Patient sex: M
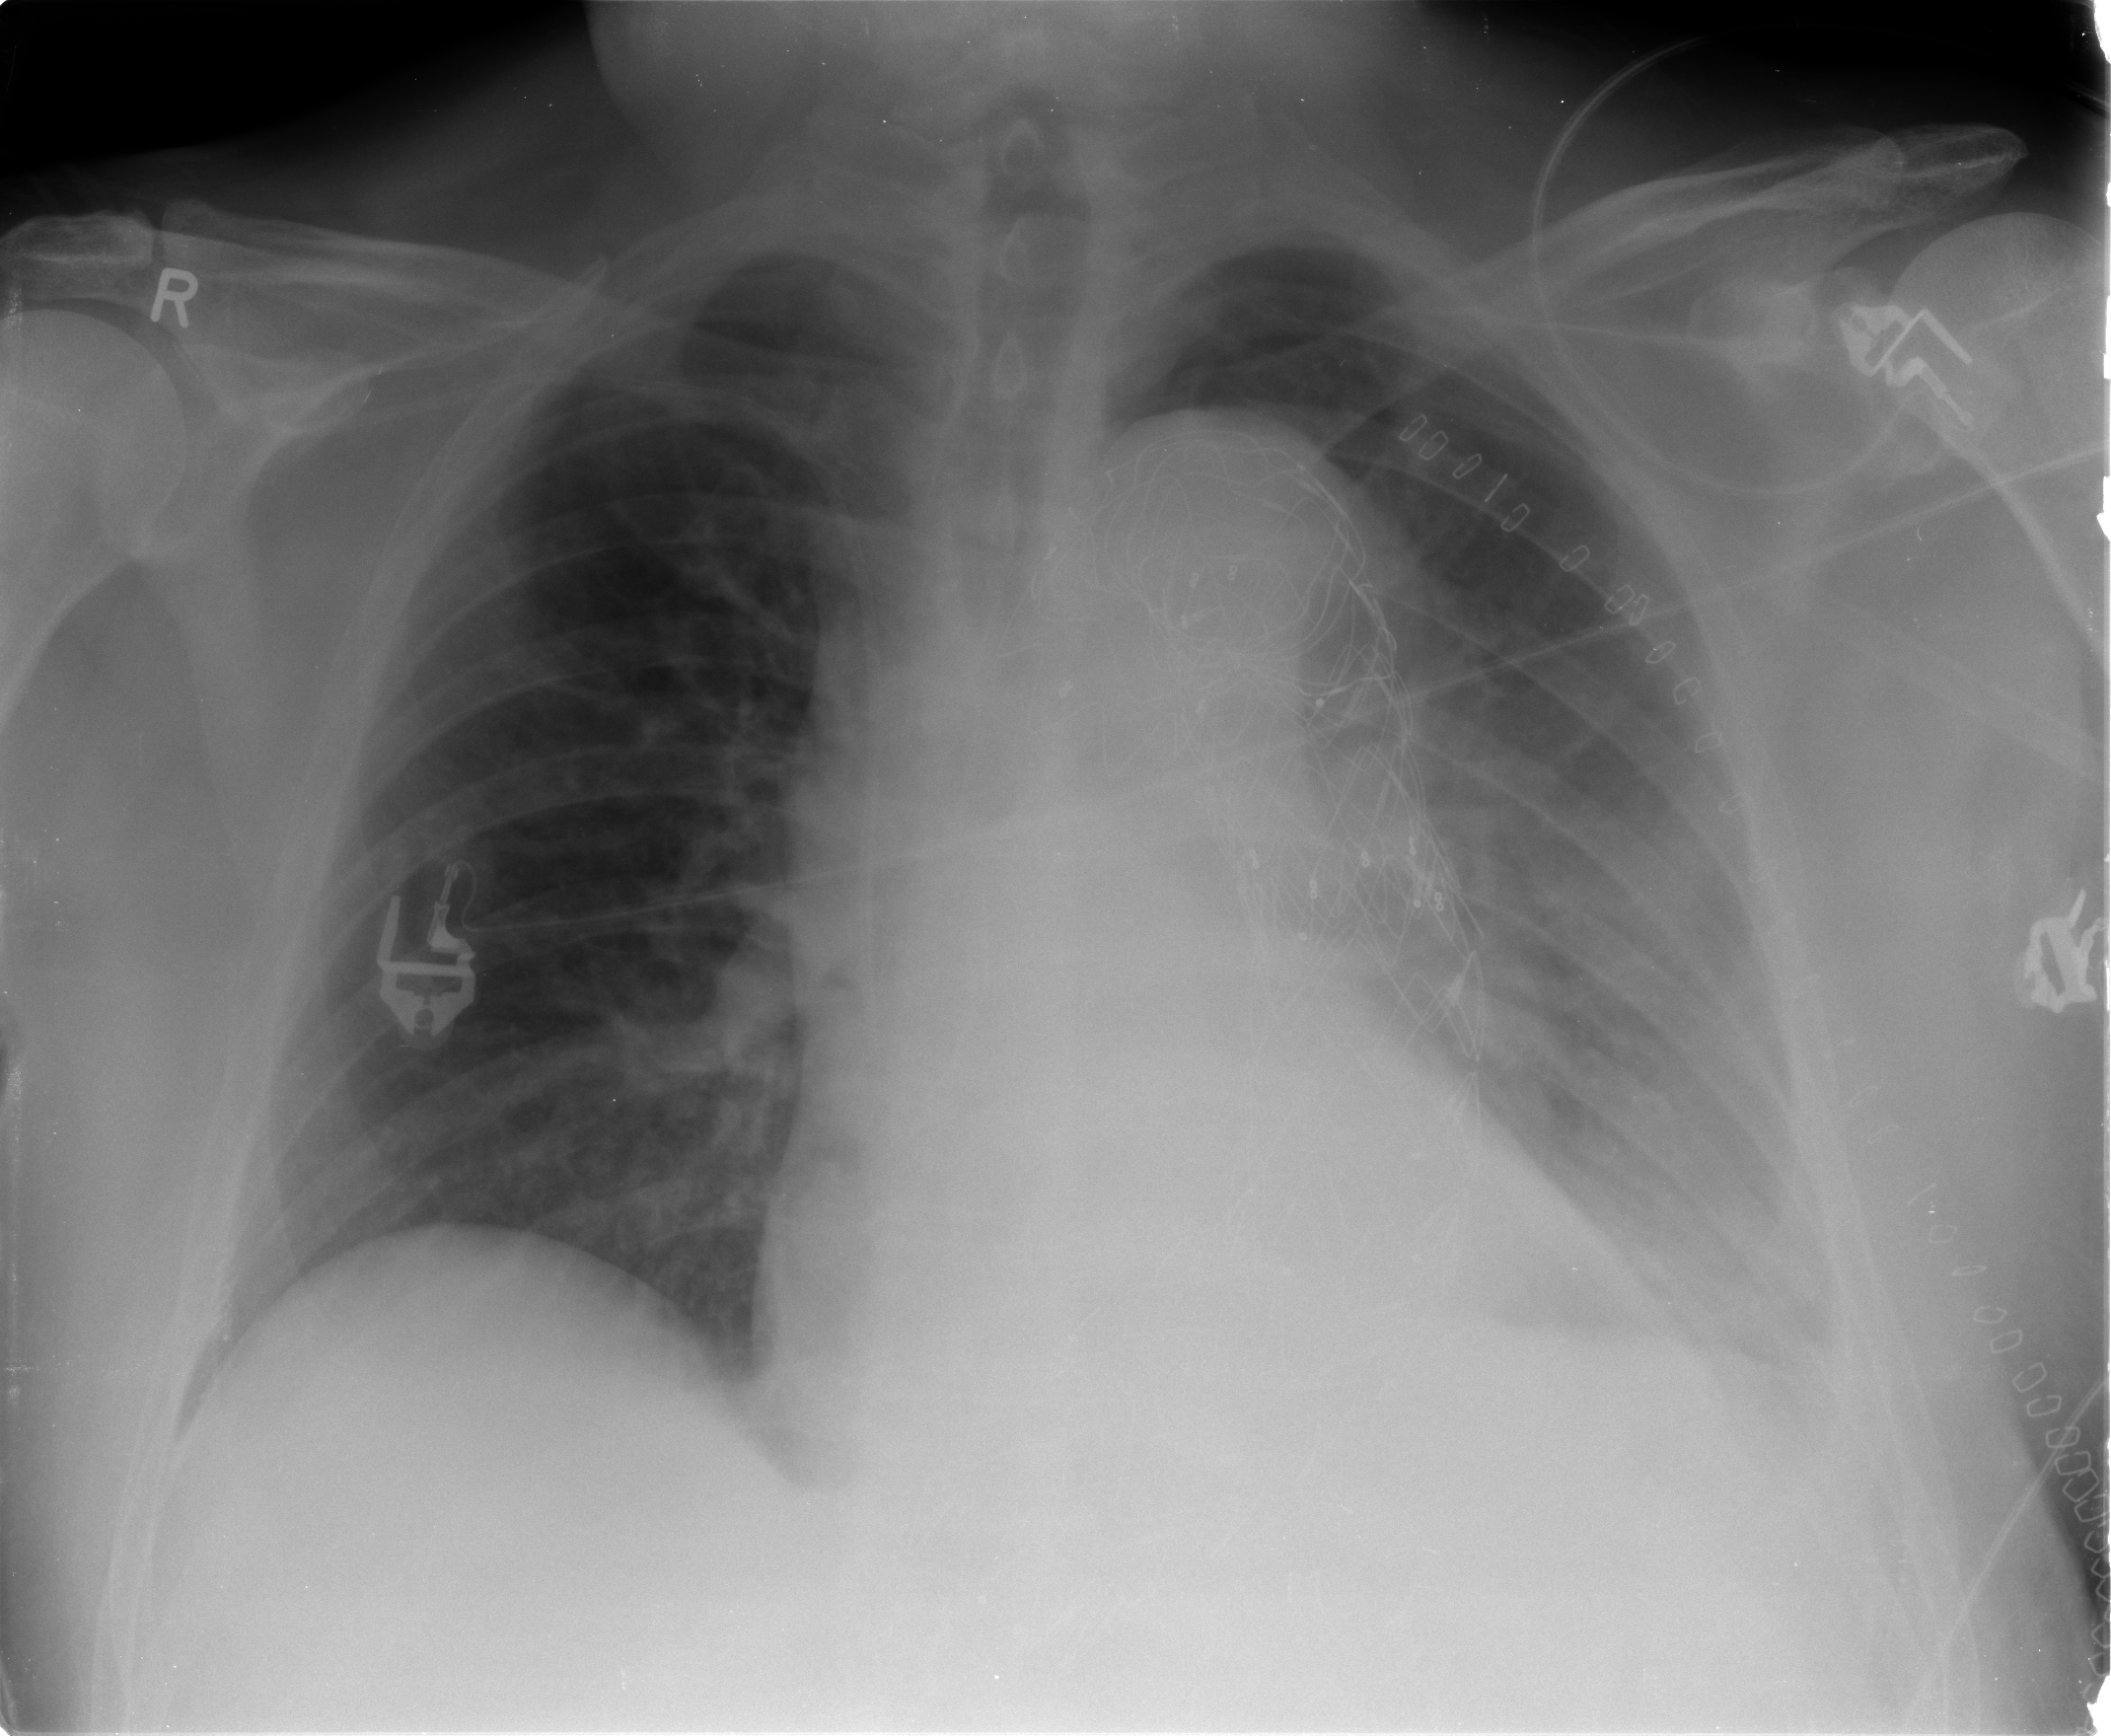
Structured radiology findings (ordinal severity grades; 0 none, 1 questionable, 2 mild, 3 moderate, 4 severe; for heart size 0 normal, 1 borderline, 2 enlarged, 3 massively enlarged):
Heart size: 1
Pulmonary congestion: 2
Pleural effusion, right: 0
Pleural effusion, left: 2
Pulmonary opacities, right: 0
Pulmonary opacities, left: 2
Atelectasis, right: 0
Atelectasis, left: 2